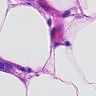
Metastatic tissue present: yes